Field crop: maize
Growth stage: 2
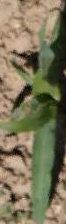
Species: maize